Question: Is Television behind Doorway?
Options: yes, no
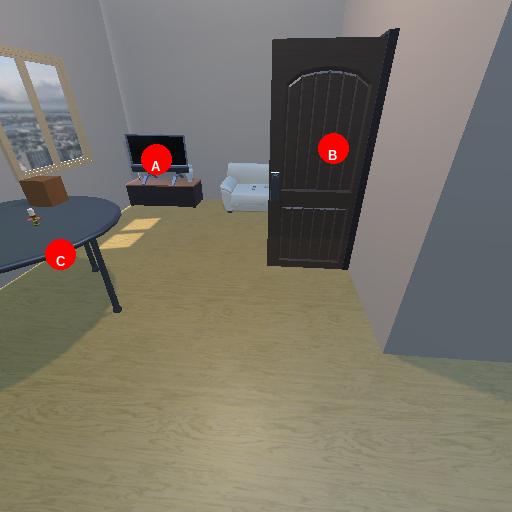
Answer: yes